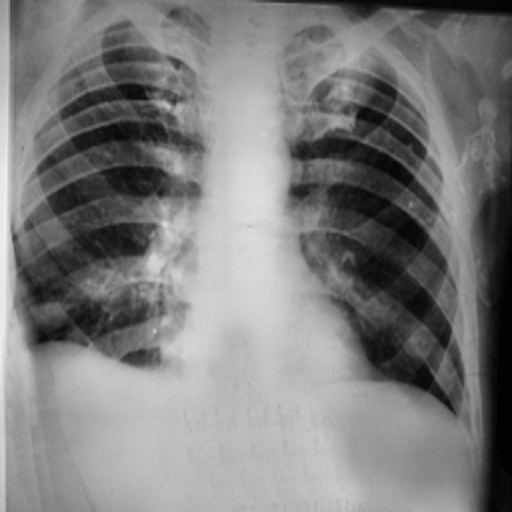
Finding: TUBERCULOSIS